Question: I need to find fixed points and attractors of a Tent map function given by the definition below:
I am using the MATLAB code below to generate a cobweb diagram (shown below the code) to see if I can get some insight in to this particular tent map function. As you can see I am starting out by setting t=1 (and x(1) = 0.2001), but there are infinitely many possible places to start at. How can you determine fixed points/attractors if you don't test each and every starting point?
'''
clear
close all
% Initial condition 0.2001, must be symbolic.
nmax=200;
t=sym(zeros(1,nmax));t1=sym(zeros(1,nmax));t2=sym(zeros(1,nmax));
t(1)=sym(2001/10000);
mu=2;
halfm=(2/3) *nmax;
axis([0 1 0 1]);
for n=2:nmax
if (double(t(n-1)))>0 && (double(t(n-1)))<=2/3 % 0 <= x <= (2/3)
t(n)=sym((3/2)*t(n-1)); % x(t) = (3/2) * x(t-1)
else
if (double(t(n-1)))<1 % else (2/3) <= x <= 1
t(n)=sym(3*(1-t(n-1))); % x(t) = 3* (1-x(t-1))
end
end
end
for n=1:halfm
t1(2*n-1)=t(n);
t1(2*n)=t(n);
end
t2(1)=0;t2(2)=double(t(2));
for n=2:halfm
t2(2*n-1)=double(t(n));
t2(2*n)=double(t(n+1));
end
hold on
fsize=20;
plot(double(t1),double(t2),'r');
x=[0 (2/3) 1];y=[0 mu/2 0];
plot(x,y,'b');
'''
The following cobweb diagram is for t(1) = 0.2001

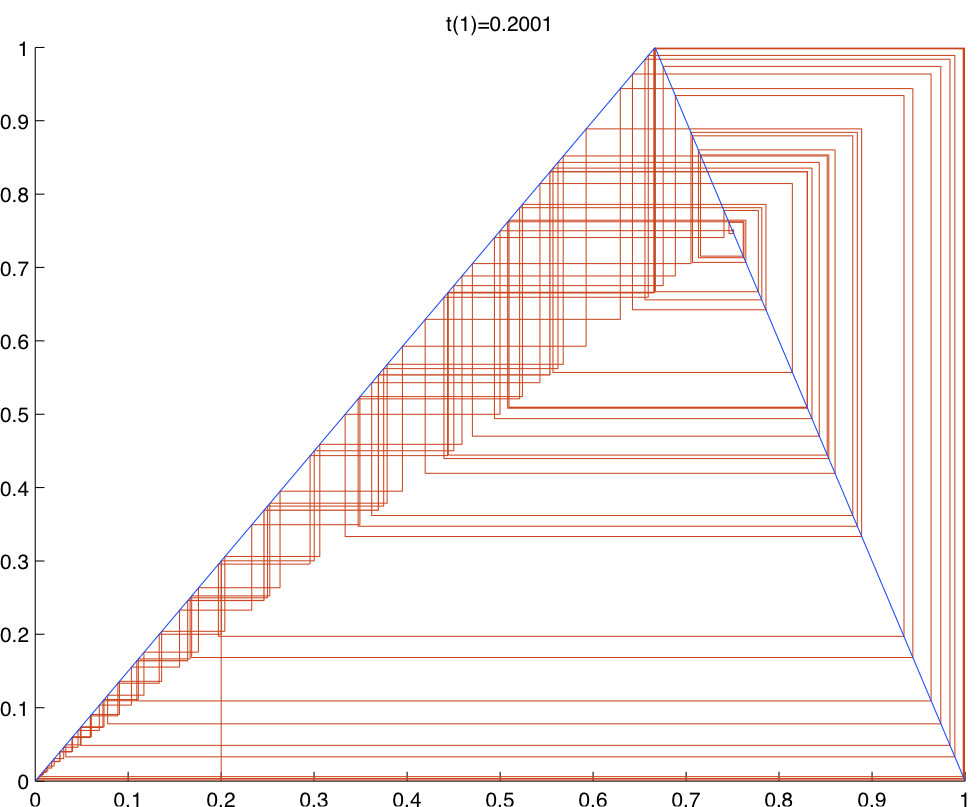
Answer: These are just some insights from poking around the problem. I'll continue with using Mathematica for now as it is more convenient (and judging by your code above, you should be able to manage this in MATLAB, if not, I'll try and convert it). However, if you do have Mathematica, and can test these out that would be great.
: A fixed point of a function 'f(x)' is a point that's the solution of 'f(x)=x'; in other words, the point where the function maps it to itself.
Solving for your function, you get 'x=0' and 'x=3/4' as fixed points.
'''
In:= Solve[Min[3/2 x, 3 - 3 x] - x == 0, x]
Out= {{x -> 0}, {x -> 3/4}}
'''
Indeed, a trajectory that starts at these points will stay at these points forever. You can also interactively observe the effects as you change the starting point and the number of iterations using
'''
Manipulate[
CobwebDiagram[xstart, steps], {xstart, 0, 1, 1/1000}, {steps, 1, 200,
1}]
'''
Let's look at the nature of the fixed points. If it's an attractor, points in an arbitrarily small epsilon sized neighborhood of the fixed point stay in a similar sized neighborhood (need not necessarily be the exact same size), and if it's a repellor, it gets and diverges to a completely arbitrary point outside the neighborhood (my definitions are pretty loose here, but guess will do).
So trying the following
'''
eps = 10^-16;
CobwebDiagram[0.75 + eps, 200]
'''
we get

which certainly doesn't look like it is converging to the fixed point. Indeed, if you look at the evolution of 'x[t]', you'll see that it diverges
'''
Clear[f]
f[1] = 0.75 + eps;
f[t_] := f[t] =
Piecewise[{{3/2 f[t - 1], 0 <= f[t - 1] <= 2/3}}, 3 (1 - f[t - 1])];
ListLinePlot[Table[f[n], {n, 1, 200}]]
'''

The result is similar if you perturb it in the other direction, i.e., 'f[1]=0.75-eps'.
For the other fixed point (this time, it can be perturbed only in one direction as the function is defined for 'x>=0'), you'll see that the behaviour is the same, and hence the two fixed points appear to be divergent.

Now consider the starting point 'x[1]=18/25'.
'''
CobwebDiagram[18/25, 200]
'''

Whoa!! That looks like a <URL>!
A limit cycle is a closed trajectory of the system from which there is no possibility of reaching a point not on the trajectory, even as 't->Infinity'. So, when you look at the 'x[t]', you see something like

which is just 3 points repeated (the image compression creates a <URL>. The three points are '12/25', '18/25' and '21/25'. Starting with any of these three points will take you to the same limit cycle.
Now if trajectories sufficiently close to the limit cycle converge to it, it is an attracting/stable limit cycle, else it's a repelling/unstable limit cycle. So perturbing by 'eps' in either direction as before, we see that the trajectory diverges (I'm only showing +ve direction below).

Interestingly, starting with 'x[1]=19/25' maps it to '18/25' in the next step, which then continues on indefinitely in the limit cycle trajectory. It is easy to see why this happens, as the line from '19/25' on to 'y=x' is just the continuation of the line from '12/25' to 'y=x' (i.e., from the first piece of the function). By the same logic, there should be points corresponding to '18/25' and '21/25', but I'm not going to find them now. In light of this, I'm not exactly sure here as to whether the limit cycle here is truly attracting or repelling (as per the strict definition of limit cycle, there needs to be only one other trajectory that spirals into it, and we've found three! Perhaps someone who knows more on this can weigh in on this).
The starting point '1/2' is also interesting, because it takes you to '3/4' in the next step, which is a fixed point and hence stays there forever. Similarly, the point '2/3' takes you to the other fixed point at '0'.
'''
CobwebDiagram[1/2, 200]
'''

'''
CobwebDiagram[2/3, 200]
'''

The behaviour of the oscillations also tell you something about the system. If you look at the trajectory in , the system takes longer to spiral into chaos for the fixed point '0' case, than the other. Also, in both the plots, when the trajectories get close to '0', it takes longer for it to recover than at '3/4', where it just flutters around rapidly. These look similar to (think of a capacitor charging slowly and being discharged instantaneously by shorting).
That's all I can think of for now. Lastly, I believe the exact nature of the fixed points must be analyzed in the general setting of <URL>, but I'm not going to embark upon this. I hope this answer has given you a few options to look into.